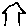
Label: house